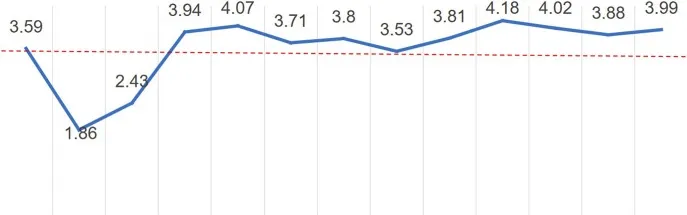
Potassium levels (mmol/. Over time, and . Potassium central laboratory normal value (3.5 mmol/. Dotted line). RTX, rituximab; OB, obinutuzumab.
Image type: pathology (fish)